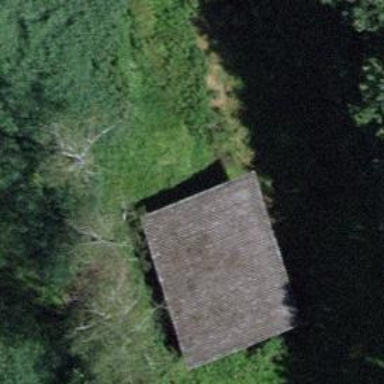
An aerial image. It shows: Farm auxiliary building.